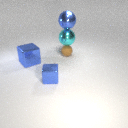
small blue metal cube in front of large blue metal cube